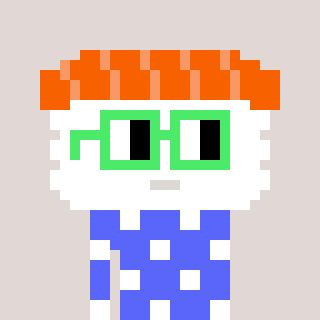
a pixel art character with square light green glasses, a nigiri-shaped head and a purple-colored body on a warm background